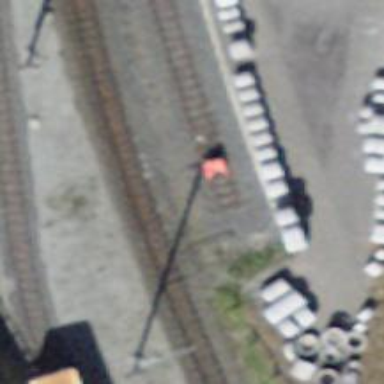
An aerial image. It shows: Railway buffer stop.